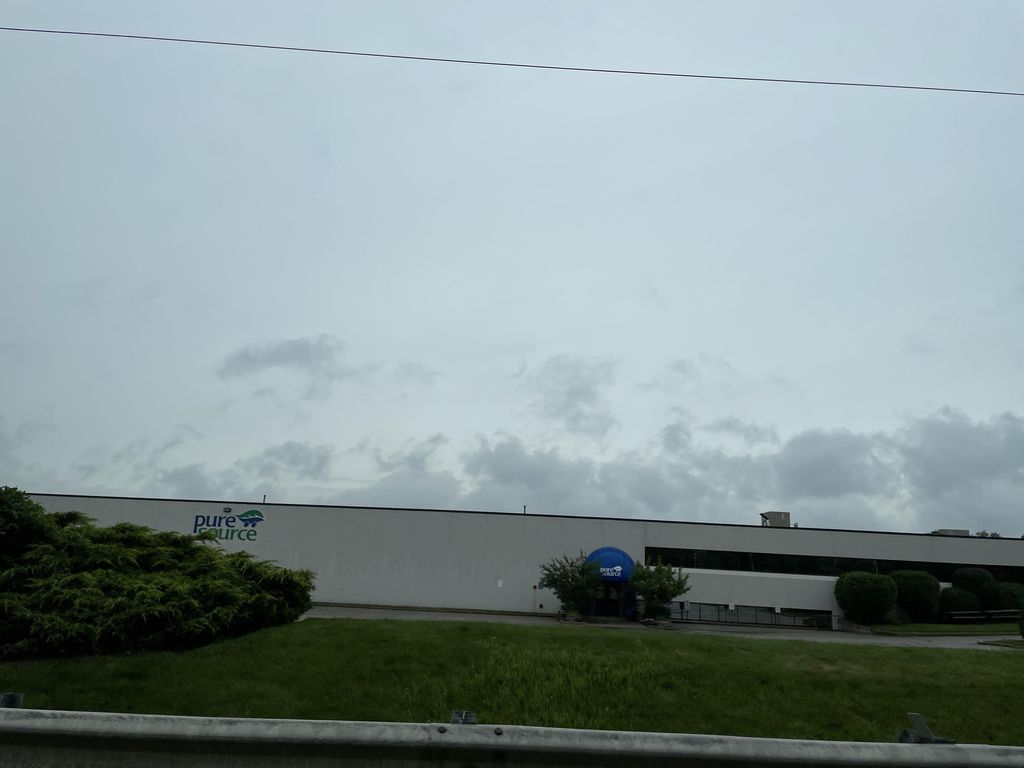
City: kitchener-waterloo